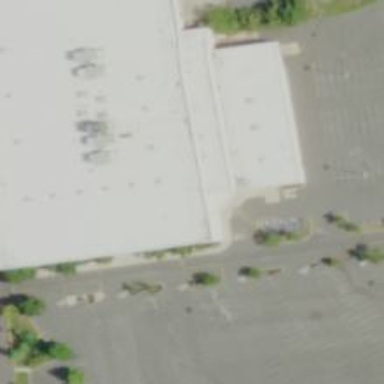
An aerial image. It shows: Retail building.